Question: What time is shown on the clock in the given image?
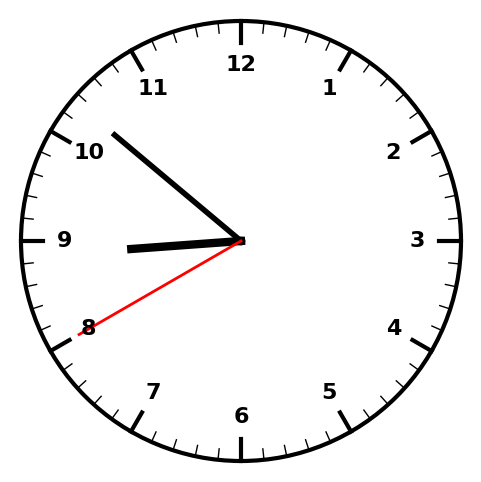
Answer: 08:51:40